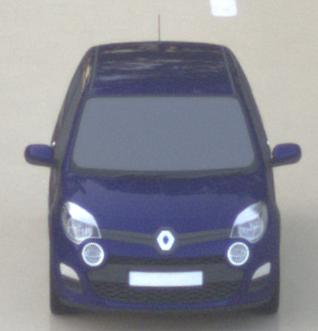
Make: Renault
Model: Twingo 1.2 LEV 16V 75
Detailed model: Twingo (II)
Model produced from: 2012/01
Model produced until: 2014/07
Doors: 3
Color: blue
Road condition: wet road
Daytime: sunrise or sunset
Contrast: low contrast